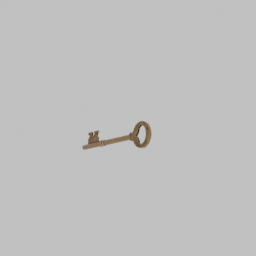
Label: tools